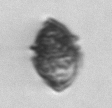
Label: Kryptoperidinium_triquetrum